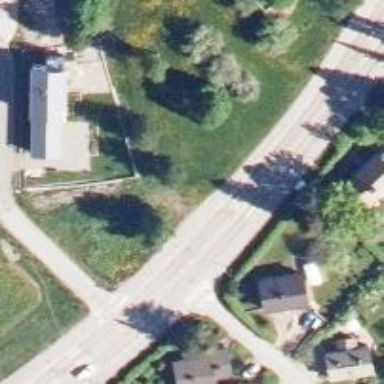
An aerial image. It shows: Asphalt cycleway.